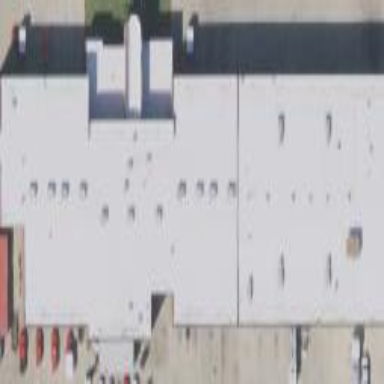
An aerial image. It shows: Car repair building.